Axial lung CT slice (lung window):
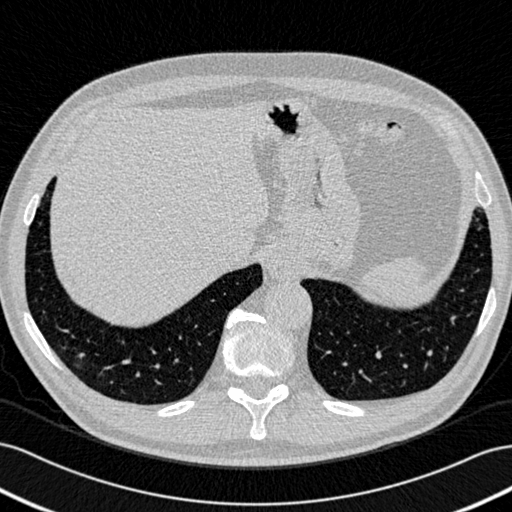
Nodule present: no